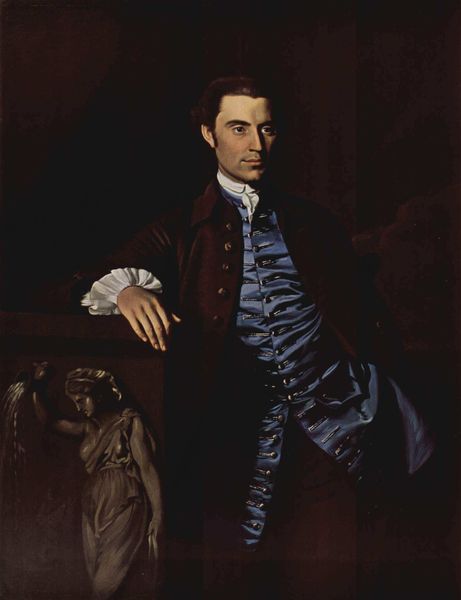
Titel: Porträt des Thaddeus Burr
Künstler: John Singleton Copley
Standort: Saint Louis (Missouri)
Institution: City Art Museum
Schlagwörter: blau, dunkel, gemälde, hand, kopf, mann, schatten, wasser, weiß, braun, brust, elegant, finger, frankreich, frau, geschwungen, haar, hell, hintergrund, holz, licht, marmor, mund, nase, ohr, profil, schwarz, stirn, stützen, säule, blick, rot, schal, tuch, malerei, anzug, gericht, hemd, hose, jacke, jung, augen, barock, falten, gesicht, kleidung, kragen, samt, spitze, stein, ärmel, bildnis, herr, portrait, porträt, öl, auge, figur, gewand, haare, mantel, pose, stehend, adel, augenbrauen, frontal, knopf, lippen, ohren, scheitel, schön, seide, vornehm, skulptur, statue, adlig, relief, armlehne, lehne, haltung, violett, ernst, streng, brauen, glanz, halstuch, angelehnt, faltenwurf, plastik, edel, rüsche, rüschen, augenbraue, aufstützen, knöpfe, fein, gehrock, kniestück, knopfleiste, jacket, weste, satin, antike, manschette, manschetten, tasche, göttin, kotletten, pult, jüngling, wangenknochen, halbprofil, hubi, wohlhabend, lässig, antik, toga, aufgestützt, dandy, edelmann, anlehnen, tunika, frauengestalt, wasserspeier, graf, römisch, grazil, aufgestütz, statur, tunica, firgur, präsentiert, rich, abgestüzt, antikenfigur, hemd rüschen, s kurve, 17tes jahrhundert, blaue weste, magnificent